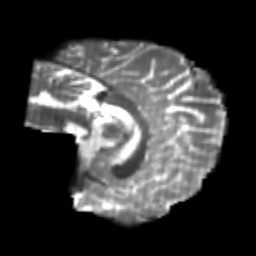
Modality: T2w
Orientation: sagittal
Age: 21
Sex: female
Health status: healthy
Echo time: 0.074 s